Aerial crown-view tile of a tropical tree (Barro Colorado Island, Panama), acquired 20250715:
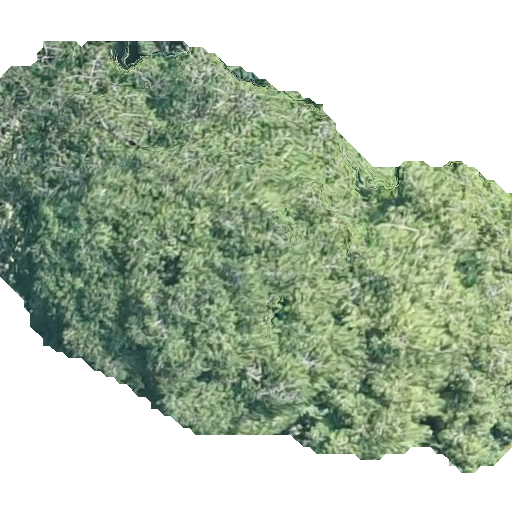
Species: Virola surinamensis
GBIF accepted scientific name: Virola surinamensis
Crown area: 262.894 m²